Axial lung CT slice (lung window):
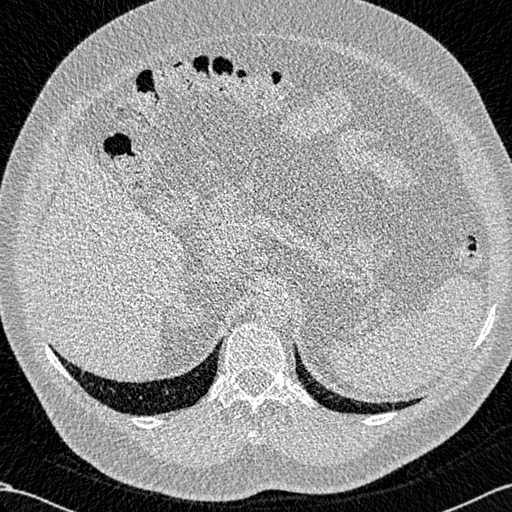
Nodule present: no